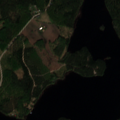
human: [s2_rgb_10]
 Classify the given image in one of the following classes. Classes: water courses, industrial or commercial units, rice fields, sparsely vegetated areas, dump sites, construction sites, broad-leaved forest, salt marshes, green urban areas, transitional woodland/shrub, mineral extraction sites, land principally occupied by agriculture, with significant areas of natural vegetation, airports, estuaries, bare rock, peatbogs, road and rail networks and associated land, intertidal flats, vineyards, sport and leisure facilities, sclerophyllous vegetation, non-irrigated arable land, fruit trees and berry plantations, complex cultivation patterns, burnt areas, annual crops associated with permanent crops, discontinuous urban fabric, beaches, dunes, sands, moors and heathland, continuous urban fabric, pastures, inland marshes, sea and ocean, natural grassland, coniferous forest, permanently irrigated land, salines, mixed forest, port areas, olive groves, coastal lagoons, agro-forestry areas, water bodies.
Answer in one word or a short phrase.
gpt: broad-leaved forest, coniferous forest, mixed forest, water bodies